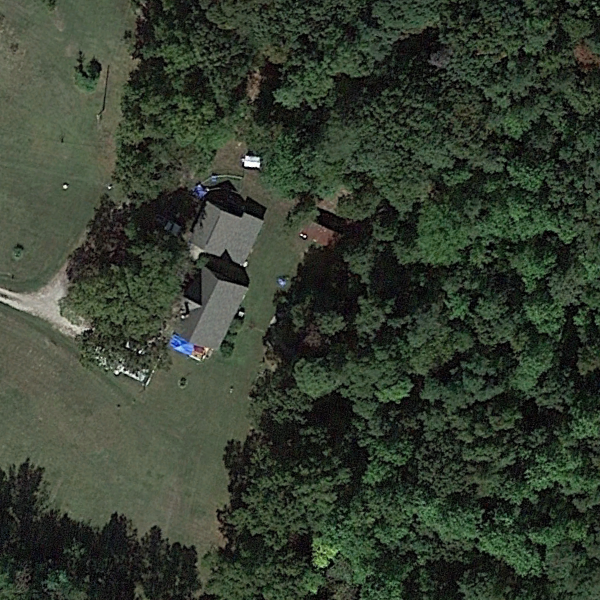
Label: SparseResidential